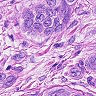
Metastatic tissue present: yes